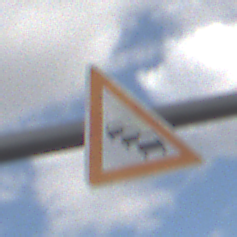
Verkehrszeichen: Stau
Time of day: Midday
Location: Outdoor (Nature)
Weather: PartlyCloudy
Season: NotSpecified
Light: Natural